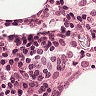
Metastatic tissue present: no